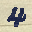
Label: 4